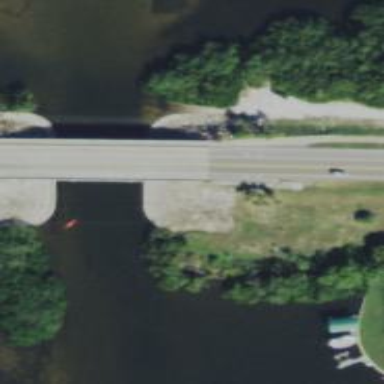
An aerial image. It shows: Footway bridge.